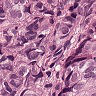
Metastatic tissue present: yes